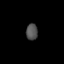
Tissue: prostate
Cell type: Fibroblasts
Senescence score: 0.7872
Nuclear area (px): 186
Mean DAPI intensity: 81.151